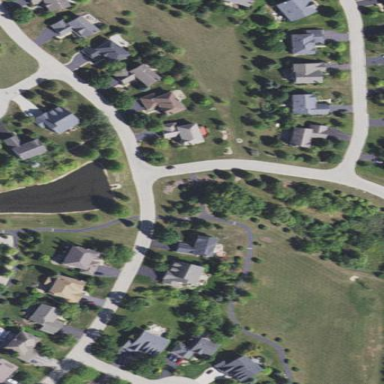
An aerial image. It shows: Single-family residential area within subdivision.